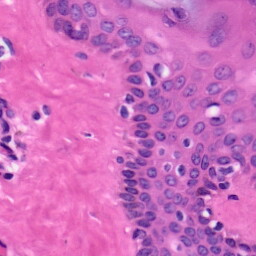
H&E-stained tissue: Skin